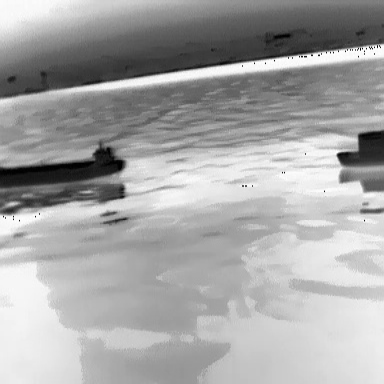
There is a liner in the infrared image.